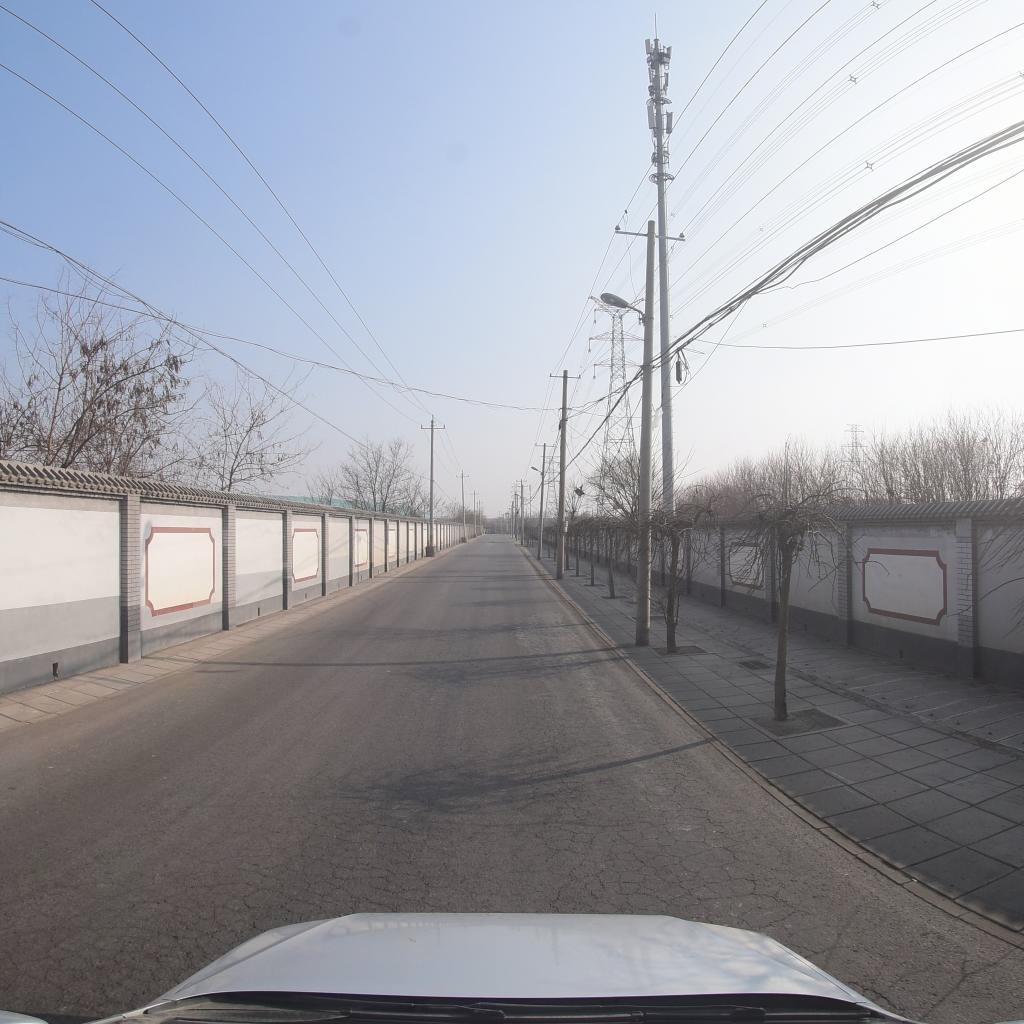
Region: Fengtai
Road damage annotations: alligator crack